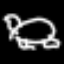
Label: frog